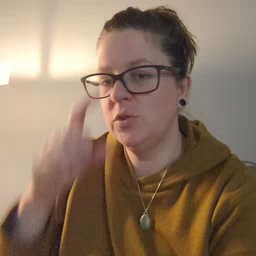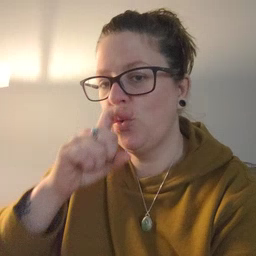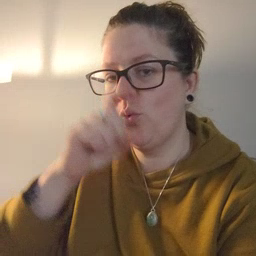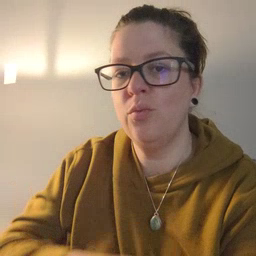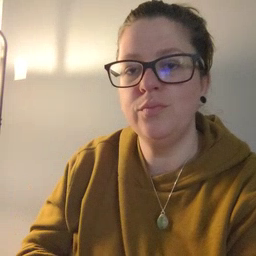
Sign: doll